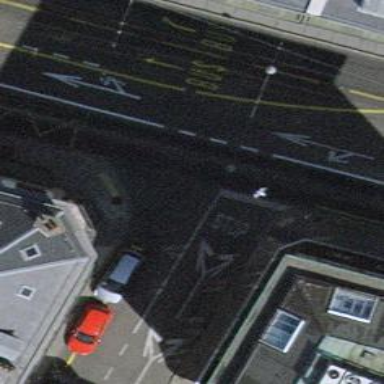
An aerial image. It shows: Unmarked crossing on the road.